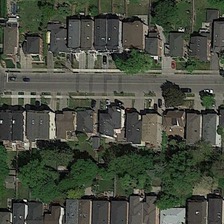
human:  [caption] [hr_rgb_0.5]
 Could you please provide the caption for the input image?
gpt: many buildings and green trees are in a dense residential area .

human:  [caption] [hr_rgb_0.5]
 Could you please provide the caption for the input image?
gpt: many buildings and green trees are in a dense residential area .

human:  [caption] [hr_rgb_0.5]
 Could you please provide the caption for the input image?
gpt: many buildings and green trees are in a dense residential area .

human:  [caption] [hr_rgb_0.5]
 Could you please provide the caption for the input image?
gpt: many buildings and green trees are in a dense residential area .

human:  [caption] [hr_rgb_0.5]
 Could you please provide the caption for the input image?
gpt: many buildings and green trees are in a dense residential area .